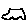
Label: car